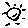
Label: sun